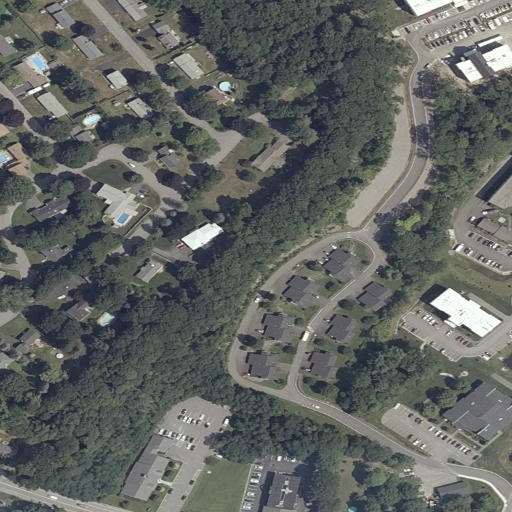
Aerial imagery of mountain in Maine named Deer Hill containing medium intensity development, low intensity development, open development, high intensity development, mixed forest, grassland, and deciduous forest